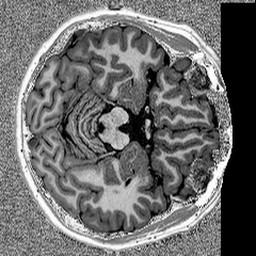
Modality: MP2RAGE
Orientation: axial
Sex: male